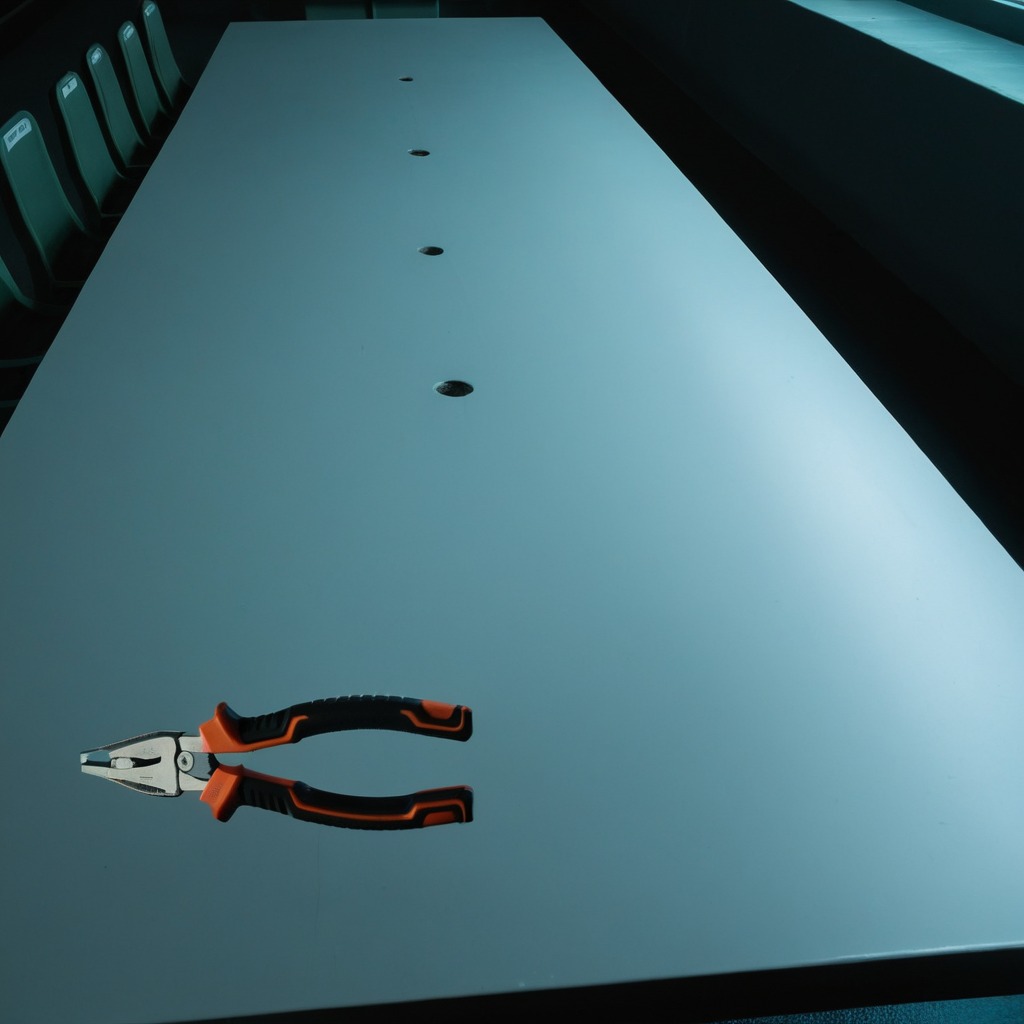
A plier lying on a clean empty table in a railway signal maintenance room lit by harsh overhead fluorescents photorealistic surface textures crisp shadows high dynamic range